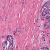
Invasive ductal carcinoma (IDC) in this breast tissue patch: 0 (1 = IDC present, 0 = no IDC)